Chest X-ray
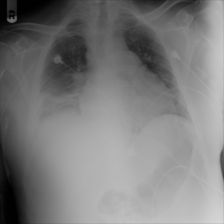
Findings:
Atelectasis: positive
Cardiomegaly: negative
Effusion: positive
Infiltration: negative
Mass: negative
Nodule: negative
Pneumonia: negative
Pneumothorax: negative
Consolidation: negative
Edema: negative
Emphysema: negative
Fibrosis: negative
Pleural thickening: negative
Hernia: negative